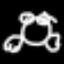
Label: frog